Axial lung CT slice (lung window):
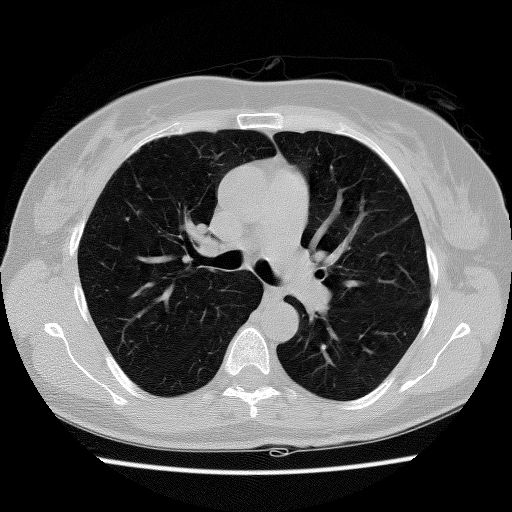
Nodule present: no